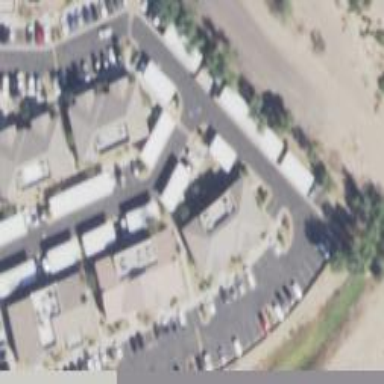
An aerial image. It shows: Healthcare clinic.